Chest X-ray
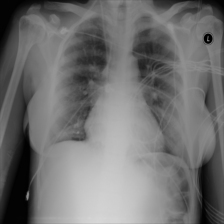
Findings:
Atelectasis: negative
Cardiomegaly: negative
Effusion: negative
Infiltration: negative
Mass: negative
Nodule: negative
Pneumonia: negative
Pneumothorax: negative
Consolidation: negative
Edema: negative
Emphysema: negative
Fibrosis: negative
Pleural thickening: negative
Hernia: negative